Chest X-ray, AP view. Patient: 55 years old, sex M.
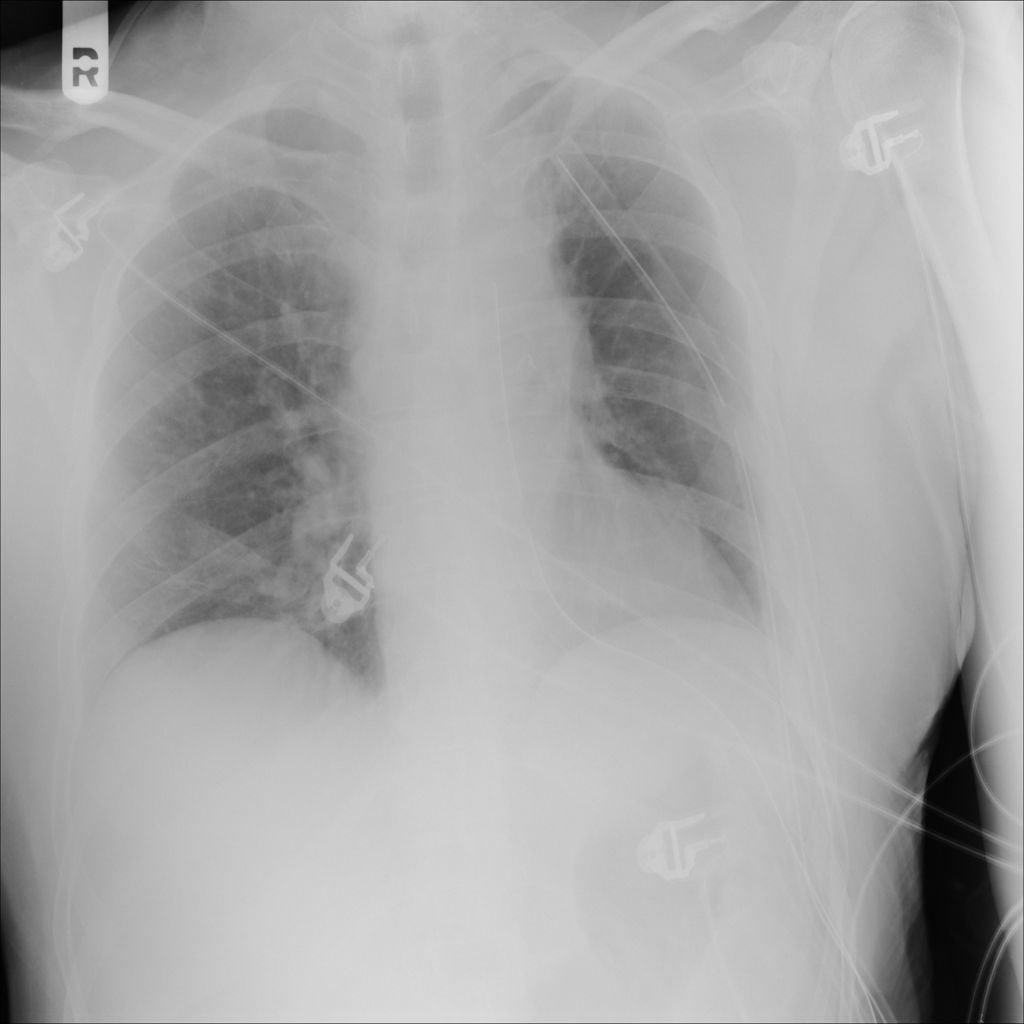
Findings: Atelectasis, Emphysema